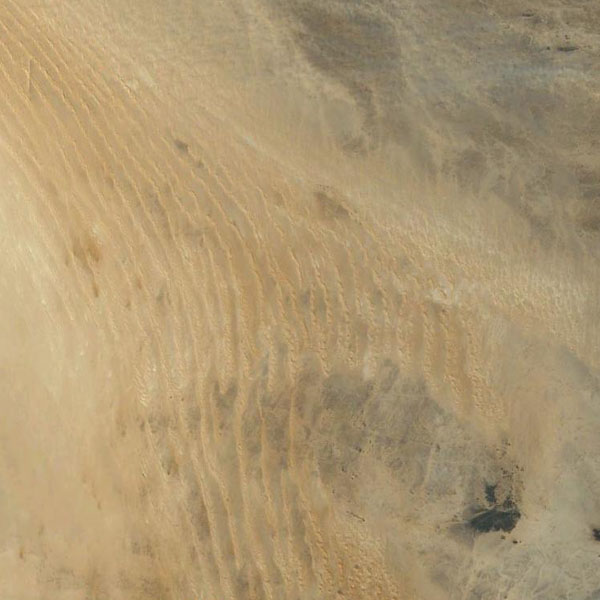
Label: Desert